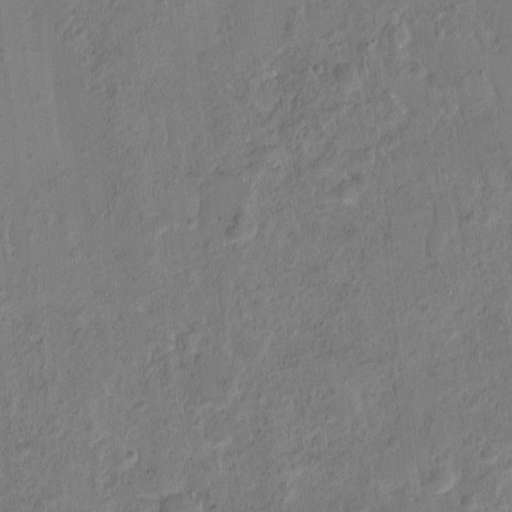
Classes present: Background